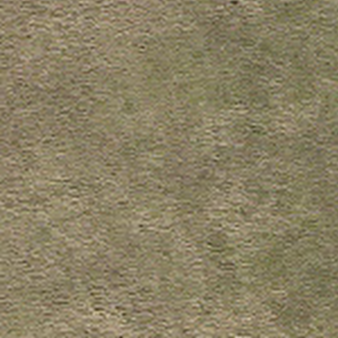
Label: other